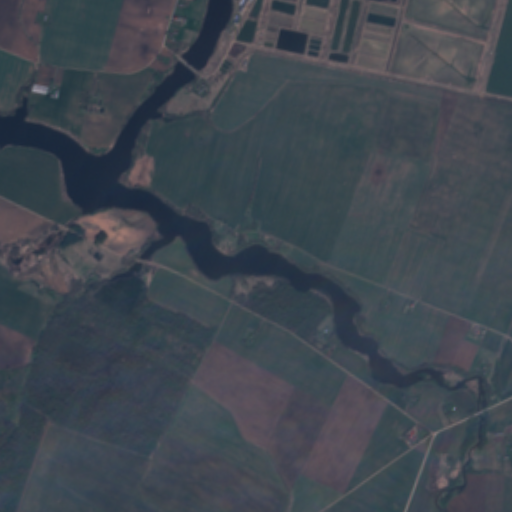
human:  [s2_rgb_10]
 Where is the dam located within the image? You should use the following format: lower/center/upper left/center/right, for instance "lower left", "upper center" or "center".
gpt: The dam is located in the upper center of the image.
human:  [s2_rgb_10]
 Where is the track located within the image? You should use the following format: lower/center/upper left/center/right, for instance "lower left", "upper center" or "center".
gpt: There is no track in the image.